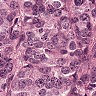
Metastatic tissue present: yes